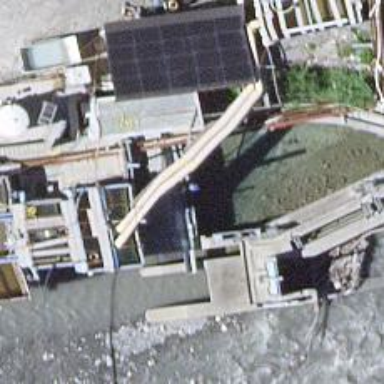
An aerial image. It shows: Weir in waterway.